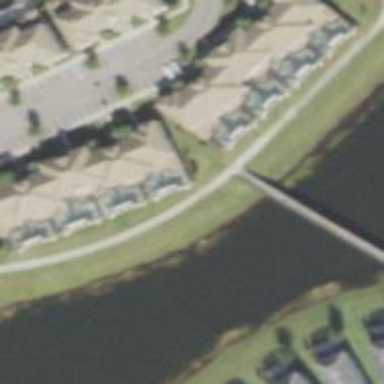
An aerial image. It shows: Footway bridge.